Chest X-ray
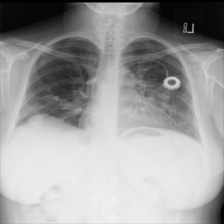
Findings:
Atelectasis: negative
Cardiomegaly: negative
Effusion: negative
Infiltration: negative
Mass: negative
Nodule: negative
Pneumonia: negative
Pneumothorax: negative
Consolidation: negative
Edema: negative
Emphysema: negative
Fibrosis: negative
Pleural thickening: negative
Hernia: negative